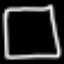
Label: square